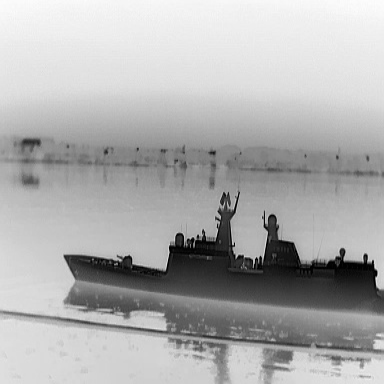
There is a warship in the infrared image.